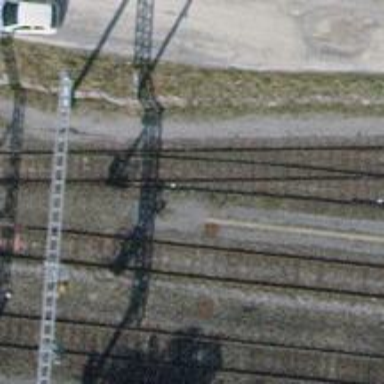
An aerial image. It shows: Railway yard with electrified tracks and single track.